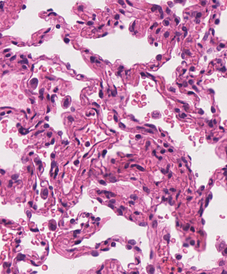
Tumor epithelial tissue: no
Tumor-associated stroma tissue: no
Normal tissue: yes